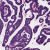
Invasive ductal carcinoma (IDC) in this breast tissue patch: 0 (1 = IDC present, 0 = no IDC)